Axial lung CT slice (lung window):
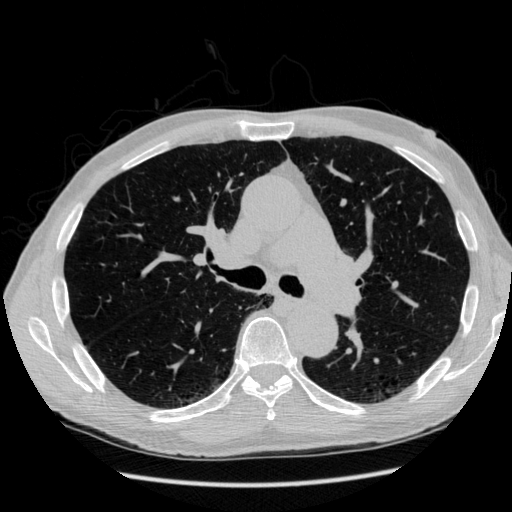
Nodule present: no